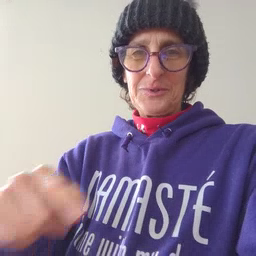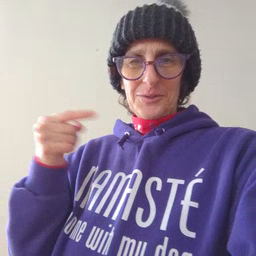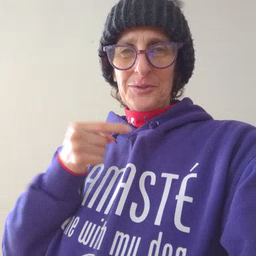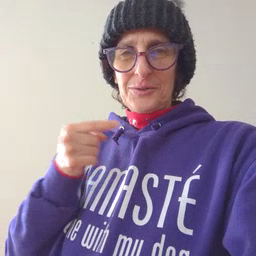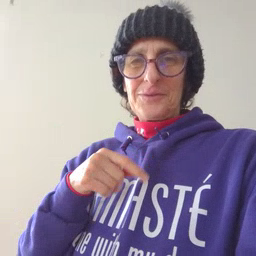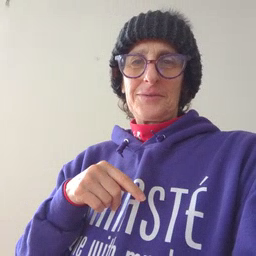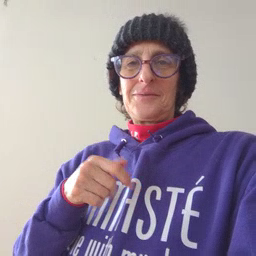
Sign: owie